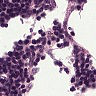
Metastatic tissue present: no